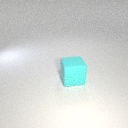
large cyan rubber cube